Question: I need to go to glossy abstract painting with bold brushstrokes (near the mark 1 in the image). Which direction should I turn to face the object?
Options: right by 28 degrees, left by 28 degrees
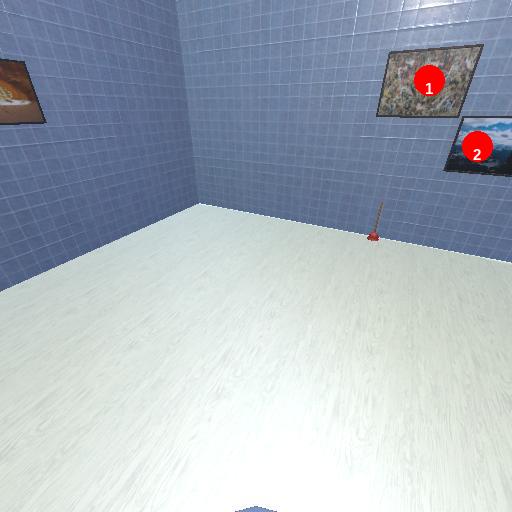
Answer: right by 28 degrees